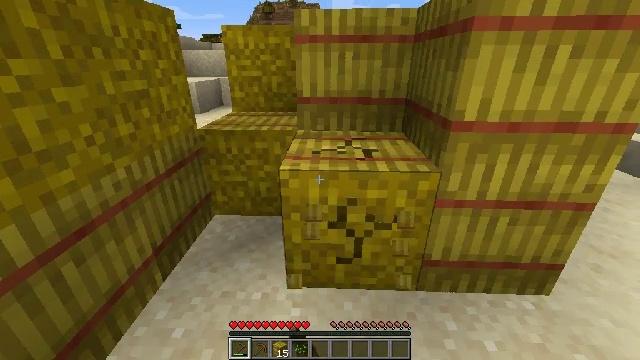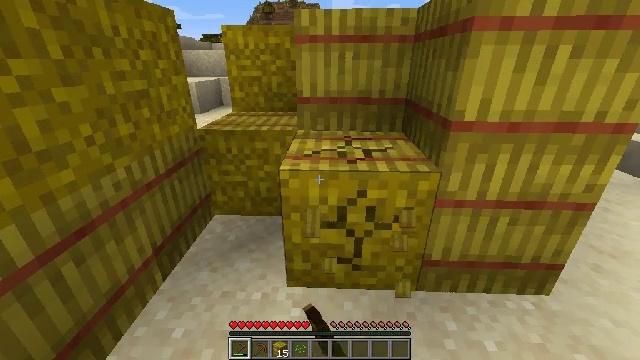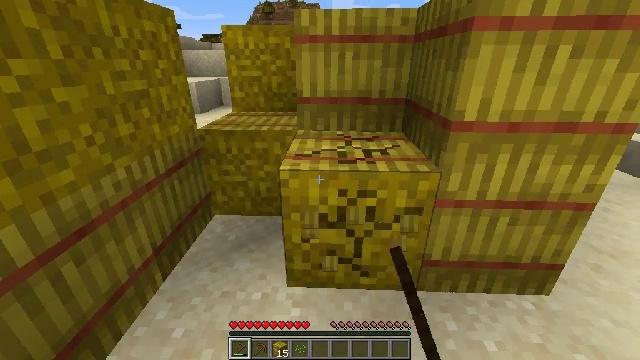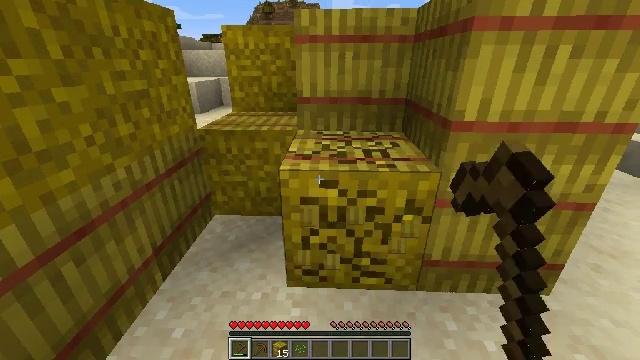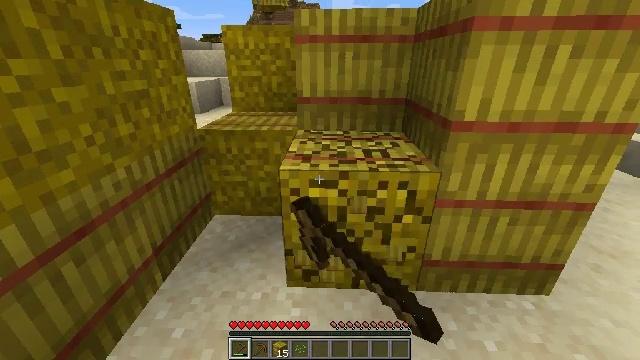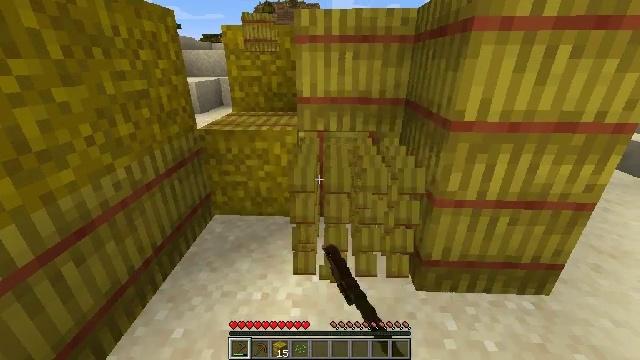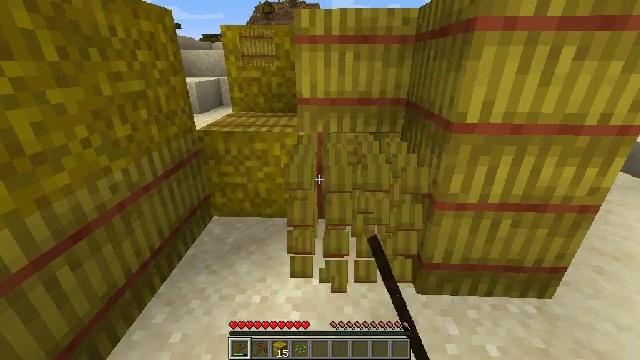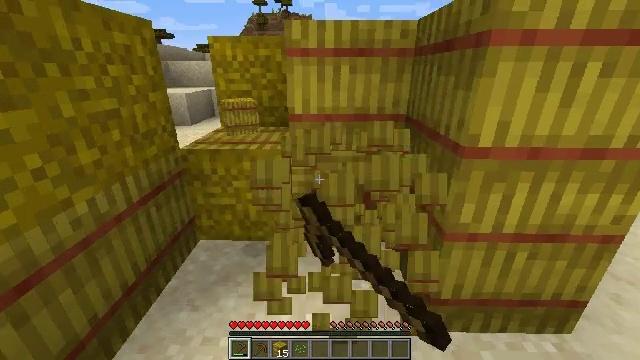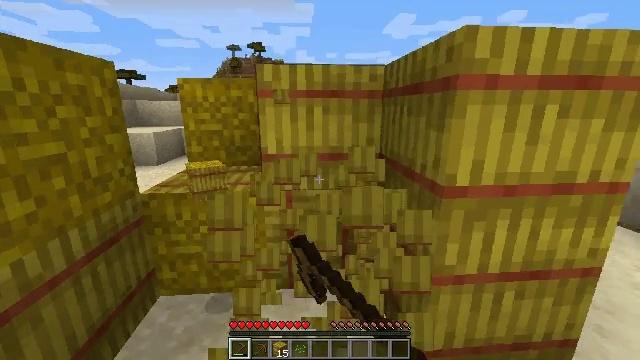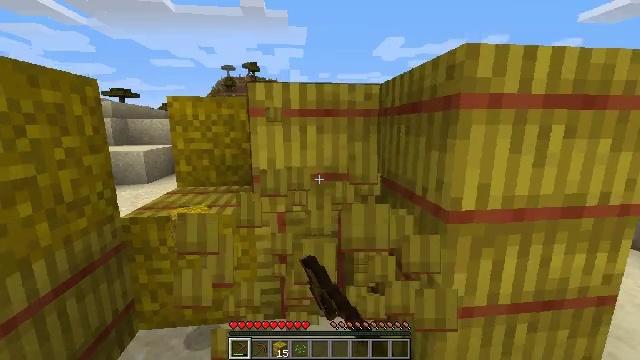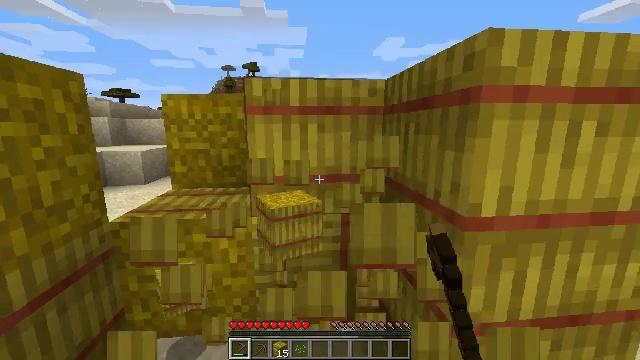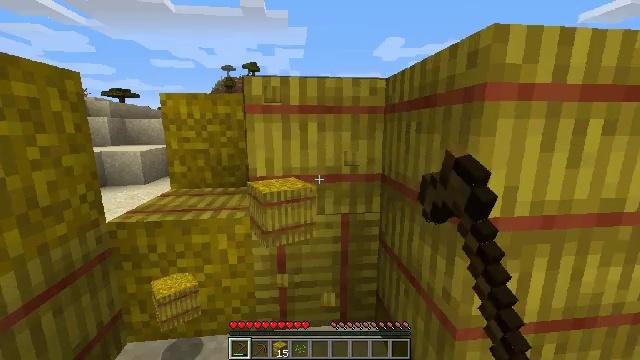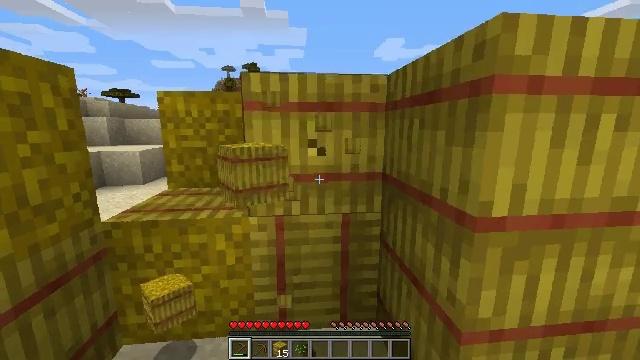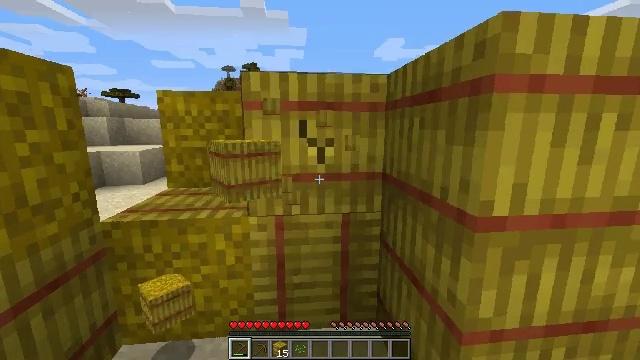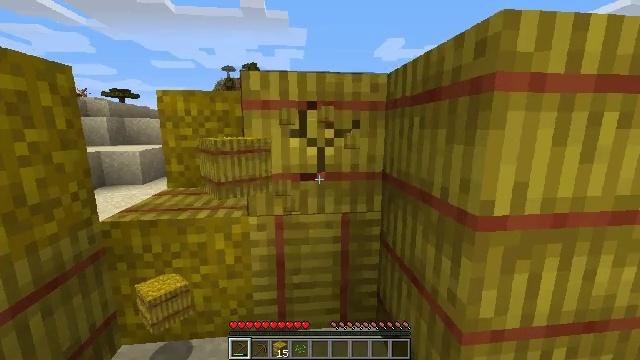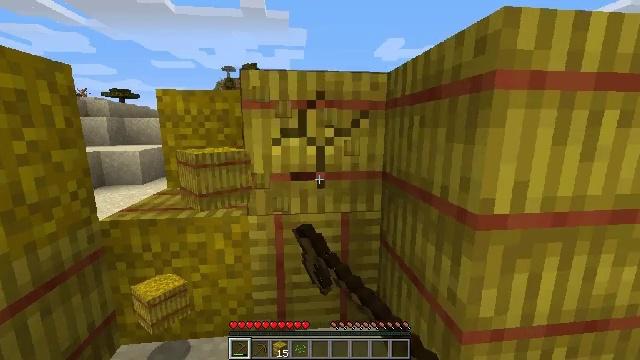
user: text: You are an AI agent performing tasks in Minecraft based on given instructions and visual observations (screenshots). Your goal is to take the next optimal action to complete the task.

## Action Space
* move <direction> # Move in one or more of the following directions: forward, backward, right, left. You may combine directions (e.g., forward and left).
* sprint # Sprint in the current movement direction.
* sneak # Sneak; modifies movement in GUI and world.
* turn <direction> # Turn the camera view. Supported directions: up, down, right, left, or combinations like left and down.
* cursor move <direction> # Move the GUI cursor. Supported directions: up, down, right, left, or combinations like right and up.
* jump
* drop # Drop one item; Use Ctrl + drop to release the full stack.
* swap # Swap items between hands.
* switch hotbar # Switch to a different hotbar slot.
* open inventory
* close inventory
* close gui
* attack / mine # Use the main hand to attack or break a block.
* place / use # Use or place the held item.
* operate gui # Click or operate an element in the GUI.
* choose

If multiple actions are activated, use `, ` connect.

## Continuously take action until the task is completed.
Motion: motion action
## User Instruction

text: Attack the hay block to get hay.
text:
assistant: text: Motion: attack / mine
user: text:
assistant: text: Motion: attack / mine
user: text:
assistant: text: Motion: attack / mine
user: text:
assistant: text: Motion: attack / mine
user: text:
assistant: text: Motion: attack / mine
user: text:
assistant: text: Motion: move forward, attack / mine
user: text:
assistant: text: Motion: move forward, turn right and up, attack / mine
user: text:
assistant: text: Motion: move forward, turn right and up, attack / mine
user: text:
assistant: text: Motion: turn right and up, attack / mine
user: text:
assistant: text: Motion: attack / mine
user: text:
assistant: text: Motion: attack / mine
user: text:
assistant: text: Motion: attack / mine
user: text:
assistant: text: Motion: attack / mine
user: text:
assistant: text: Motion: attack / mine
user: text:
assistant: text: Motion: attack / mine
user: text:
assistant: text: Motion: attack / mine
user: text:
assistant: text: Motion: attack / mine
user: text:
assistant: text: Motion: attack / mine
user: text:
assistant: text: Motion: attack / mine
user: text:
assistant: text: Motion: attack / mine
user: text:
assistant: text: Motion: turn left and down, attack / mine
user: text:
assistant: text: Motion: turn left and down, attack / mine
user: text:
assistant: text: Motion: attack / mine
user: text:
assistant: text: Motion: attack / mine
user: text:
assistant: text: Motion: attack / mine
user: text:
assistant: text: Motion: turn down, attack / mine
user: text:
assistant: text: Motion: attack / mine
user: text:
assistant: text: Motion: attack / mine
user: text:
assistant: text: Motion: attack / mine
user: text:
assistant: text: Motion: attack / mine